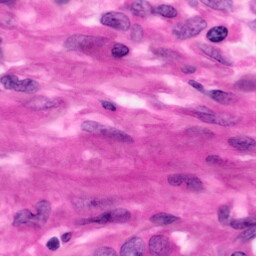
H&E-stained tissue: Pancreatic